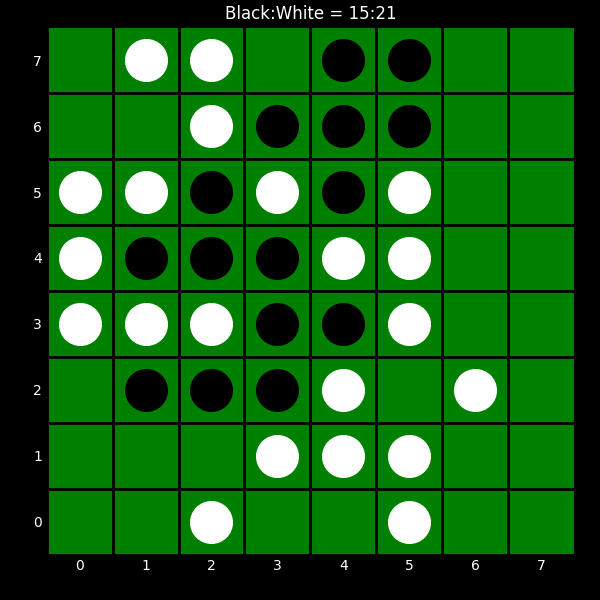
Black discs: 15
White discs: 21